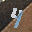
Label: 4